Question: I have a maximum 5 level tree of categories for eCommerce site in mysql, tree is generated based on parent_id approach, I also have a column in table to show how many products in each category.
I was asked a week back to implement a new functionality, to show how many products in each parent_id of categories, as showing below the example of database table values in a PHP array.

The original array is as following:
'''
$array = [
'101' => [
'total' => null,
'array' => [
'102' => 4,
'103' => 24,
'104' => [
'total' => null,
'array' => [
'105' => 9,
'106' => [
'total' => null,
'array' => [
'107' => 2,
'108' => 3
]
],
'109' => [
'total' => null,
'array' => [
'110' => 2,
'111' => 3
]
]
],
],
'112' => [
'total' => null,
'array' => [
'113' => 2,
'114' => 3
]
]
]
],
'115' => [
'total' => null,
'array' => [
'116' => 2,
'117' => 3
]
]];
'''
I have tried many approaches during this week, and nothing worked out for me, with travelling recursive, but it does not help either, I am still unsure how to travel recursive backward from each highest tree level.
What would be your approach to calculate and update these values on the database?
following is mysql table structure and dummy data:
> INSERT INTO dummy_categories (id,parent_id,total) VALUES
(101,0,NULL),(102,101,4),(103,101,24),(104,101,NULL),
(105,104,9),(106,104,NULL),(107,106,2),(108,106,3),
(109,104,NULL),(110,109,2),(111,109,3),(112,101,NULL),
(113,112,2),(114,112,3),(115,0,NULL),(116,115,2),(117,115,3);
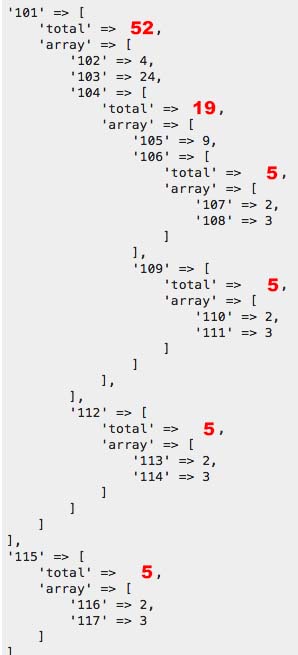
Answer: Here is how I performed summing up child totals to all parents:
'''
class CountChildValuesToParents {
private $_nodes;
private $_node;
private $_parentId;
private $_data;
public function updateData($data) {
$this->_data = [];
$this->_node = 0;
$this->_nodes = [];
$data = $this->buildTree($data);
$this->update($data, $data[0]);
$this->emptyNodes();
foreach ($this->_data as $id => $total) {
UPDATE dummy_categories SET total=$total WHERE id=$id
}
}
private function buildTree($data) {
$cats = [];
foreach ($data as $v) {
$cats[$v['parent_id']][$v['id']] = $v;
}
return $cats;
}
private function update(&$p, $childs) {
foreach ($childs as $id => $v) {
if (isset($p[$id])) {
if (!$v['parent_id']) {
$this->emptyNodes();
} elseif ($v['parent_id'] != $this->_parentId) {
$this->emptyNode($v['parent_id']);
}
$this->_parentId = $id;
$this->_nodes = [$id => 0] + $this->_nodes;
$this->update($p, $p[$id]);
} elseif (isset($v['total'])) {
$this->updateNodes((int)$v['total']);
}
}
}
private function updateNodes($value) {
foreach ($this->_nodes as $id => $v) {
$this->_nodes[$id] += $value;
}
}
private function emptyNode($parentId) {
if (!isset($this->_nodes[$parentId])) {
die('ERROR: Node in _nodes not exist.');
}
for ($i = 0; $i < count($this->_nodes); $i++) {
$key = key($this->_nodes);
if ($key == $parentId) {
return;
}
if (isset($this->_data[$key])) {
die('ERROR: Node in _data already exists.');
}
$this->_data[$key] = $this->_nodes[$key];
unset($this->_nodes[$key]);
}
}
private function emptyAllNodes() {
foreach ($this->_nodes as $k => $v) {
if (isset($this->_data[$k])) {
die('ERROR: Node in _data already exists.');
}
$this->_data[$k] = $v;
}
$this->_nodes = [];
}
}
'''